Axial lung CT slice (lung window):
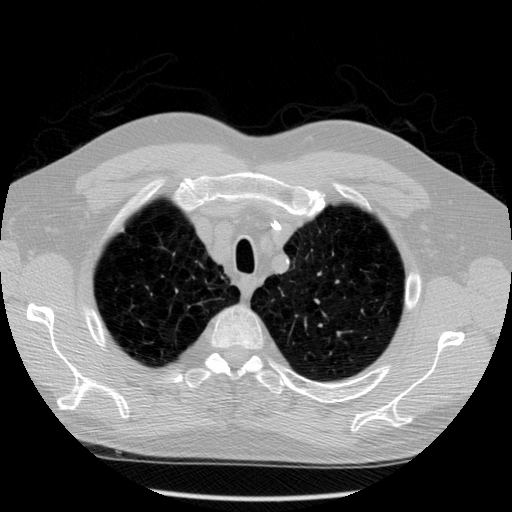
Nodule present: no